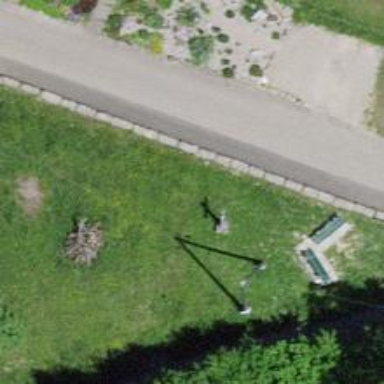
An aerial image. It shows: Wayside cross with historic significance.